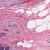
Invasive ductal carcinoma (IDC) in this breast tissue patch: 1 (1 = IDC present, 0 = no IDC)